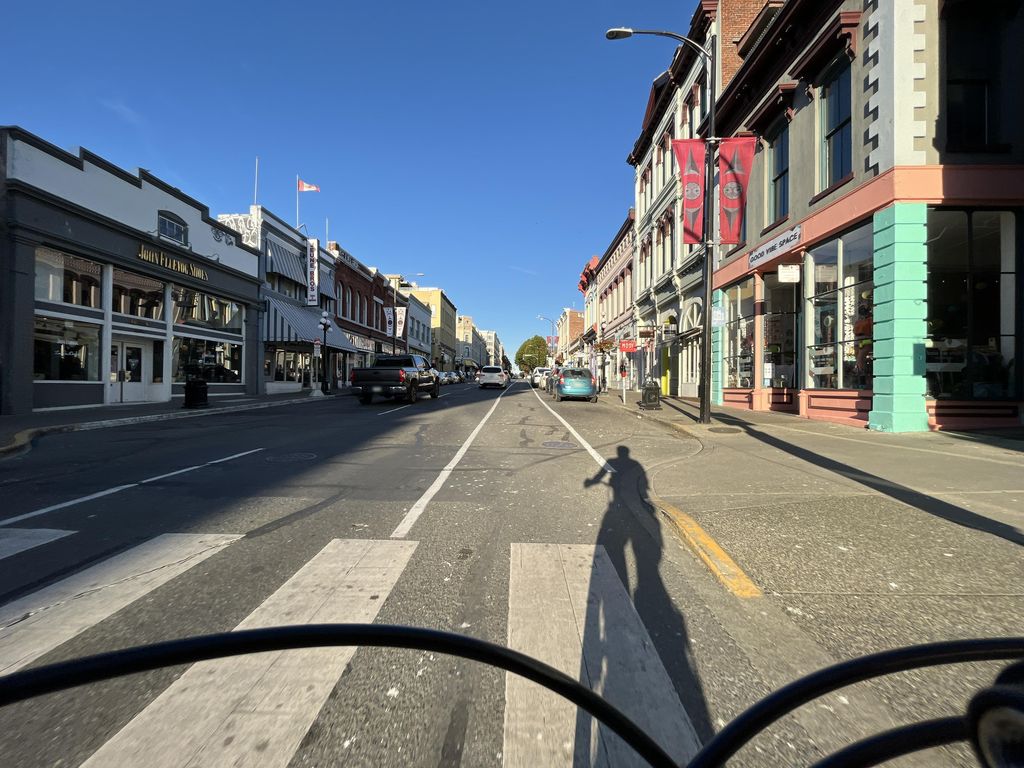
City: victoria